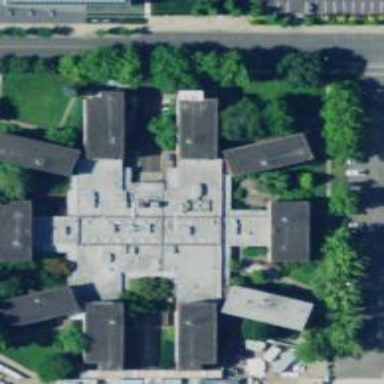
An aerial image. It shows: Dormitory building.